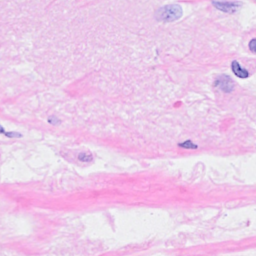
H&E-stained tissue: Breast